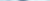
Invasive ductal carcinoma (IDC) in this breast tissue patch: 0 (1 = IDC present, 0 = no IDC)